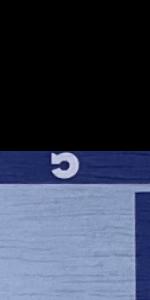
Label: Empty